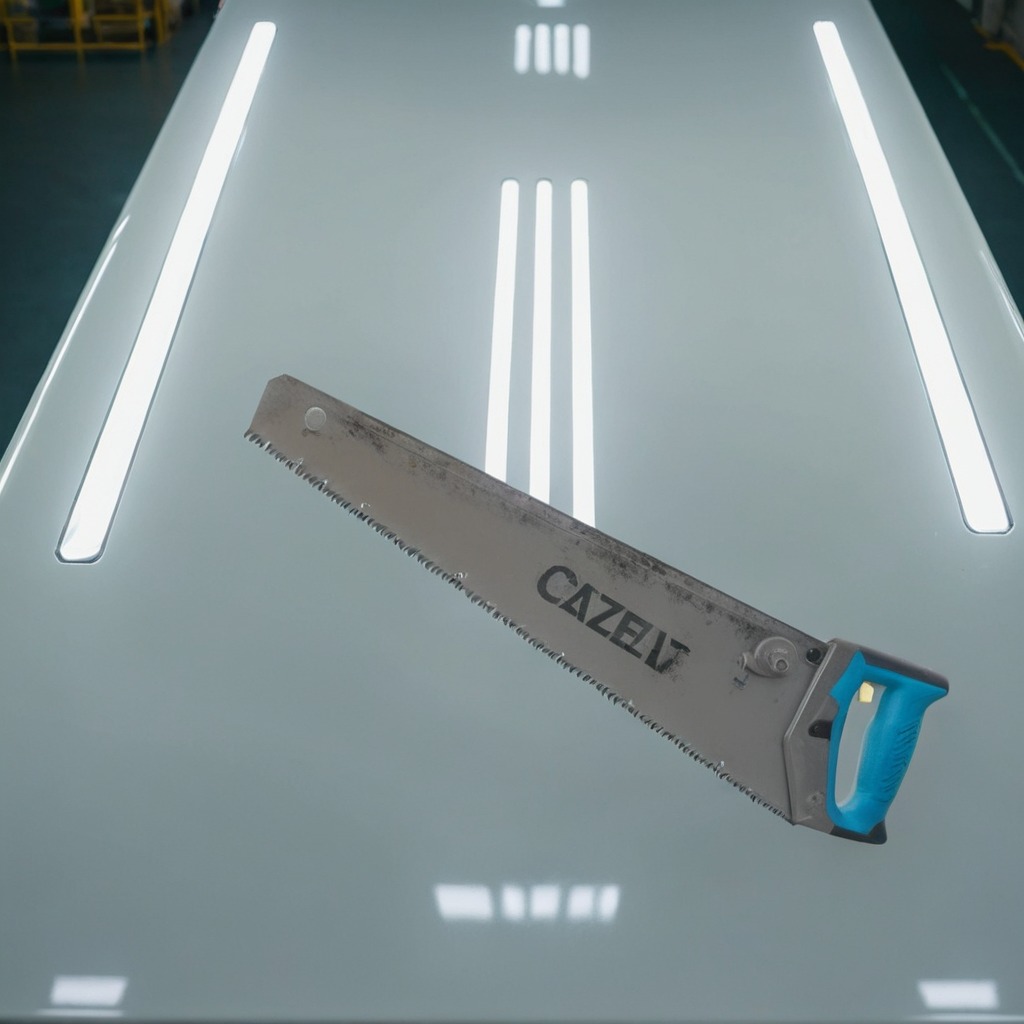
A metal saw is lying on the table in the ship maintenance bay.